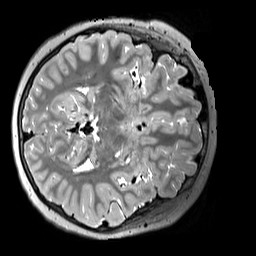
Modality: T2w
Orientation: axial
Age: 10
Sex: male
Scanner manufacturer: siemens
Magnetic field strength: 3 T
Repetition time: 3.2 s
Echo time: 0.408 s